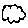
Label: cloud